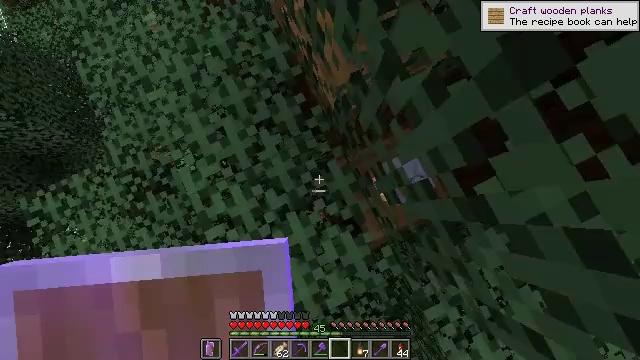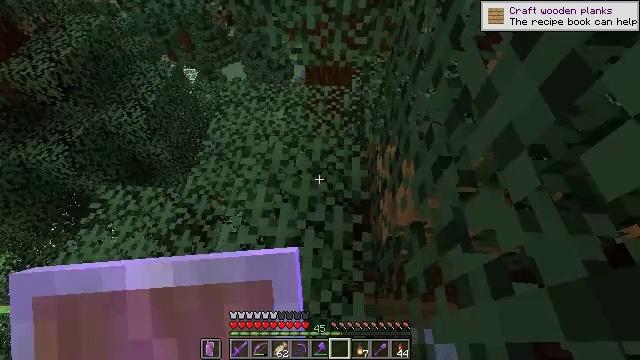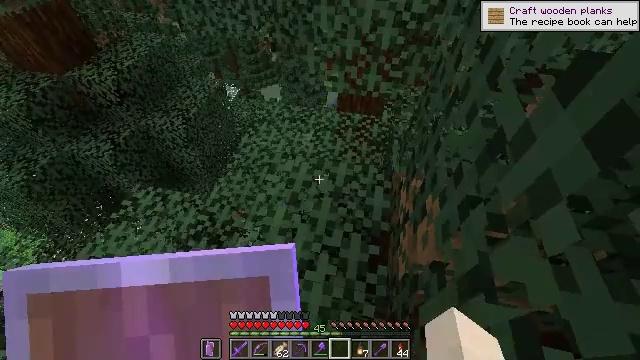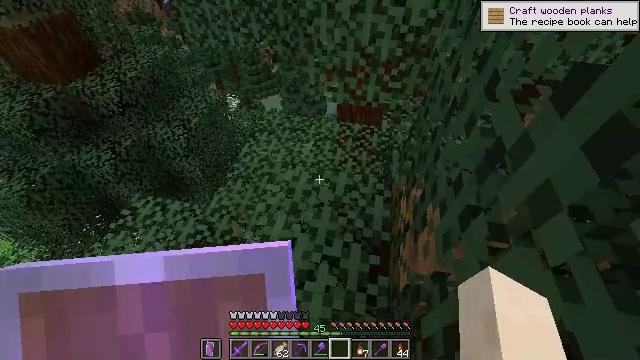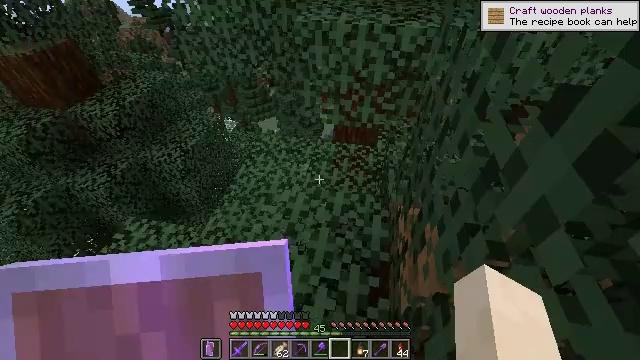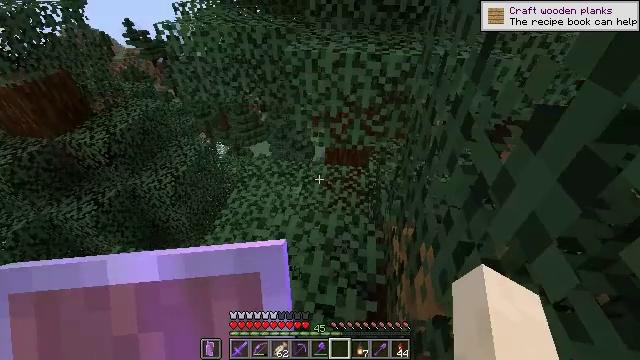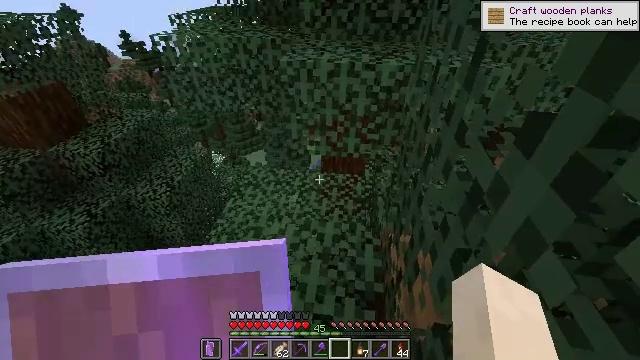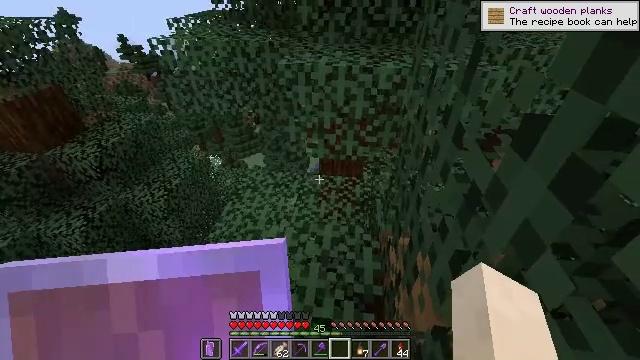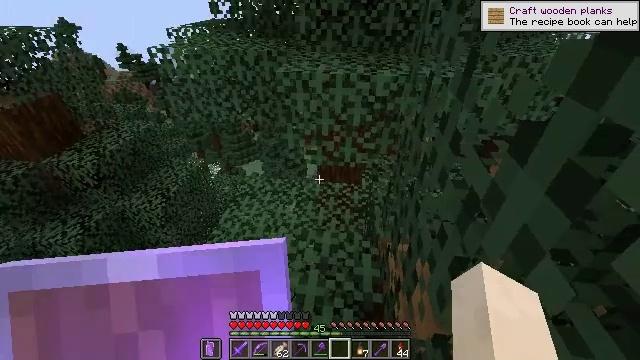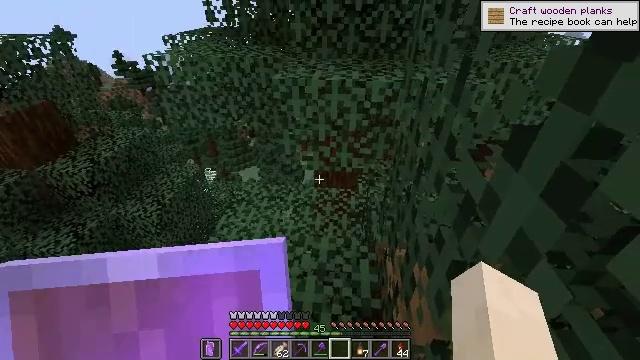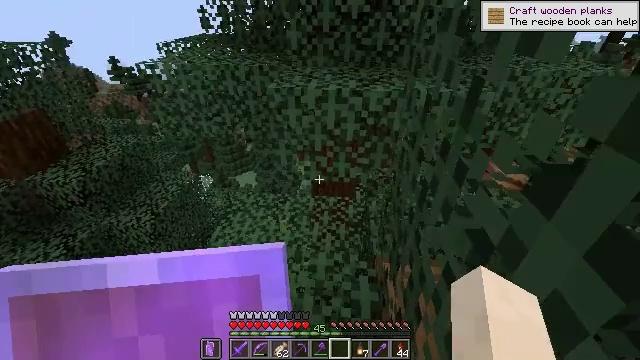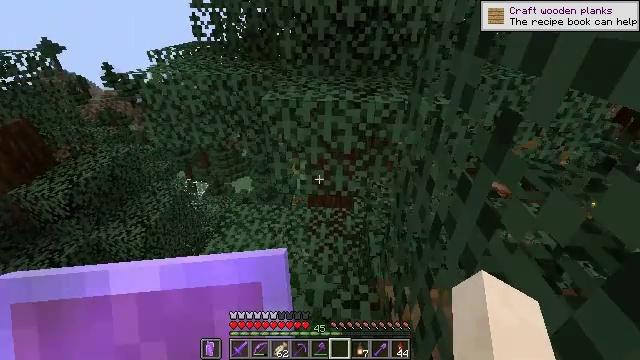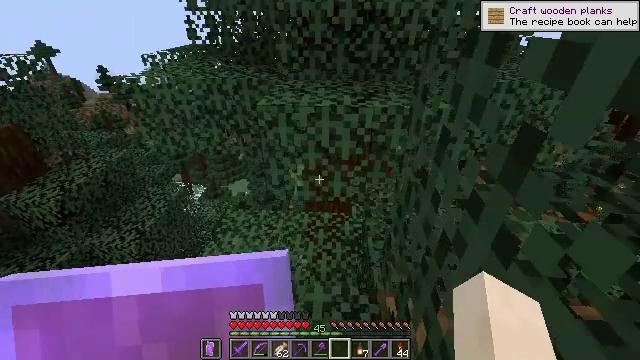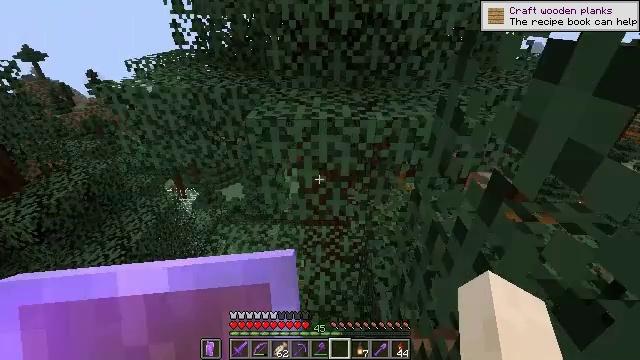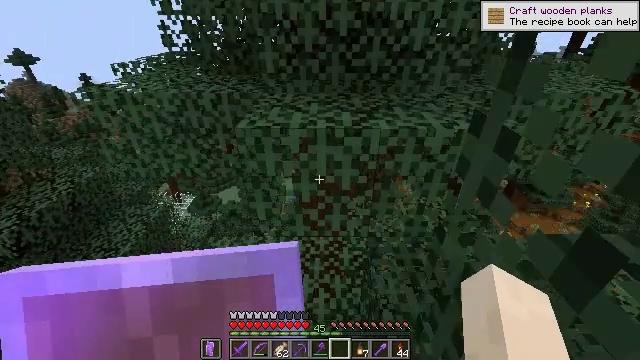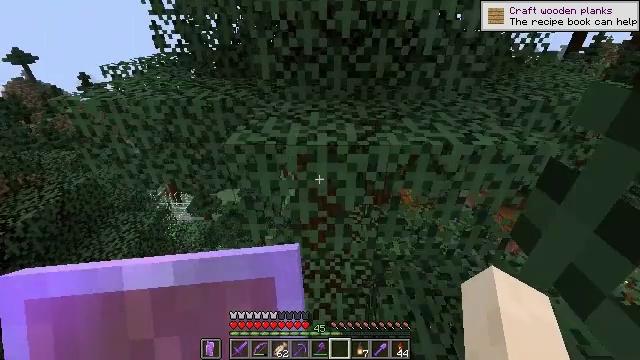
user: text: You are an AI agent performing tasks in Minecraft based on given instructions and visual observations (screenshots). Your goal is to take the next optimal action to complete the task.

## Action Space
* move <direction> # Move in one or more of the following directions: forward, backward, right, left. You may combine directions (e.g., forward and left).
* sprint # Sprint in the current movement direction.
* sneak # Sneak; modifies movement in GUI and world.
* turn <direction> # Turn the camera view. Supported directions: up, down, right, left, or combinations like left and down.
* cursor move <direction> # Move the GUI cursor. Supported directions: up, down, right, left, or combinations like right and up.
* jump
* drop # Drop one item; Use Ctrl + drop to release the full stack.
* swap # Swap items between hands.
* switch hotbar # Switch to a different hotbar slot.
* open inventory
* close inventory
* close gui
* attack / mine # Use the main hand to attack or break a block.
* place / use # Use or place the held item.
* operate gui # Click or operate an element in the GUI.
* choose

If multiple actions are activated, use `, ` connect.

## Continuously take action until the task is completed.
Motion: motion action
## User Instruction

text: Collect spruce leaves for landscaping.
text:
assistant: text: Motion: turn left and up
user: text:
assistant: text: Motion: turn left and up
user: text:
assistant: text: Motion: turn up
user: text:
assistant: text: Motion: turn right and up
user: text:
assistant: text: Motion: turn right and up
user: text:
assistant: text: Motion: turn right and up
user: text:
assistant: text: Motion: no_op
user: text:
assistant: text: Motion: turn up
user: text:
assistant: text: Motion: turn up
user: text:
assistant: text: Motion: move forward, turn up
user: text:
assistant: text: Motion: move forward, turn right and up
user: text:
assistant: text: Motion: move forward
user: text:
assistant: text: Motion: move forward, turn right
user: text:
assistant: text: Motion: move forward
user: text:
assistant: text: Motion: move forward
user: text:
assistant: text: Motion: move forward
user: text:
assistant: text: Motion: no_op
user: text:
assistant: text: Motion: no_op
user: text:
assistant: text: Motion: no_op
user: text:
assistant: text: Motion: no_op
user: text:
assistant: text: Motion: no_op
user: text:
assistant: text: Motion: no_op
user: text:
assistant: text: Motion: move back
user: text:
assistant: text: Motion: move back
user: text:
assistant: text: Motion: move back
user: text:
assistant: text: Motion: move back
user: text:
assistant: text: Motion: no_op
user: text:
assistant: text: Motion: no_op
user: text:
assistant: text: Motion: no_op
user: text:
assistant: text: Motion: sprint